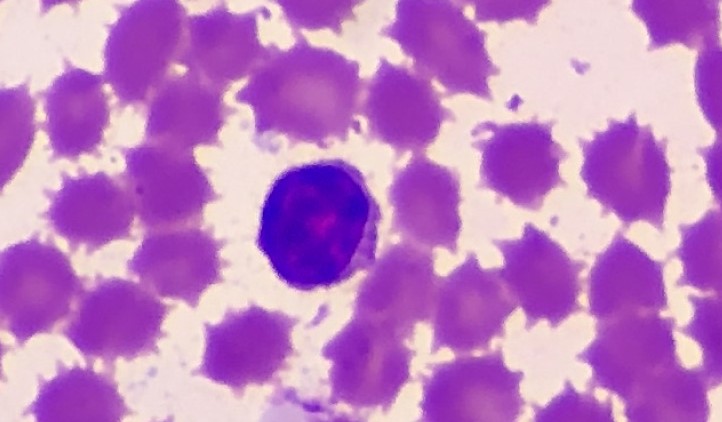
White blood cell type: Lymphocyte